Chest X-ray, PA view. Patient: 44 years old, sex F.
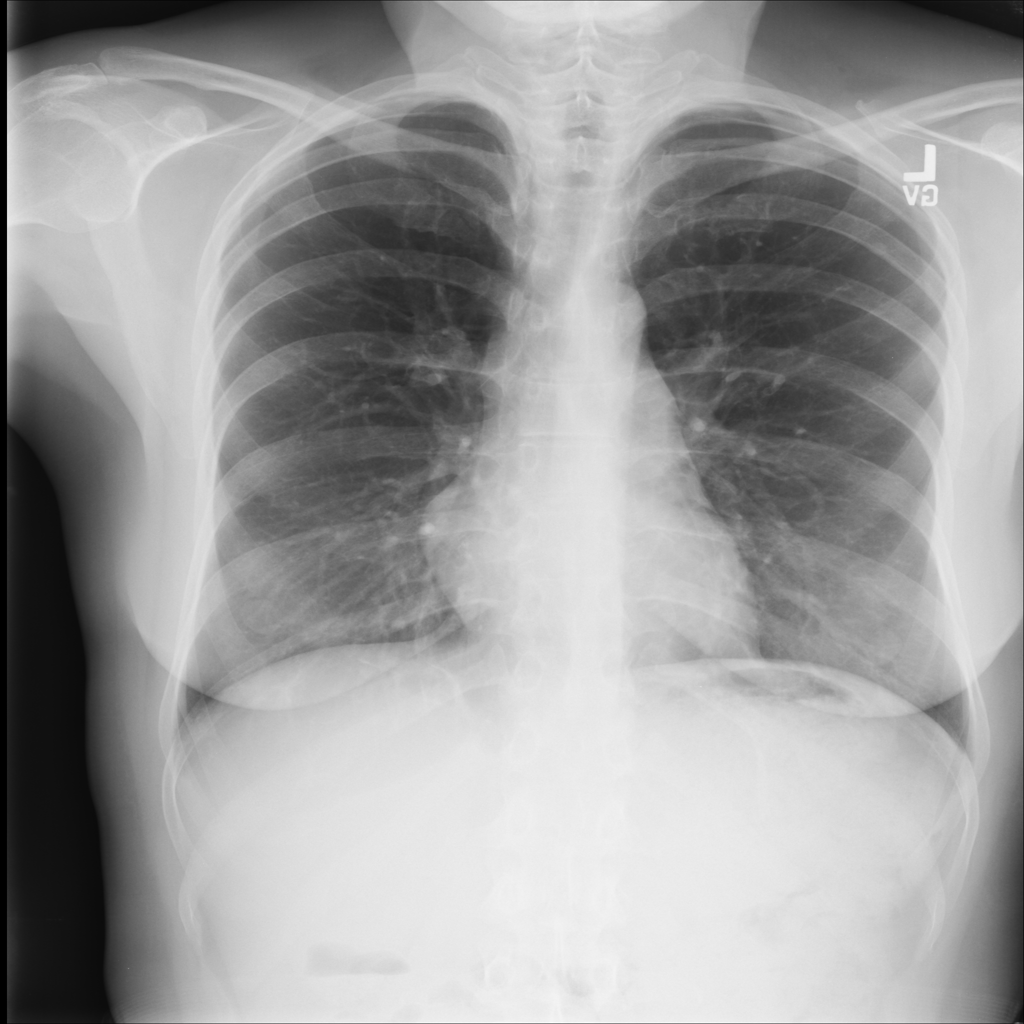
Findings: No Finding